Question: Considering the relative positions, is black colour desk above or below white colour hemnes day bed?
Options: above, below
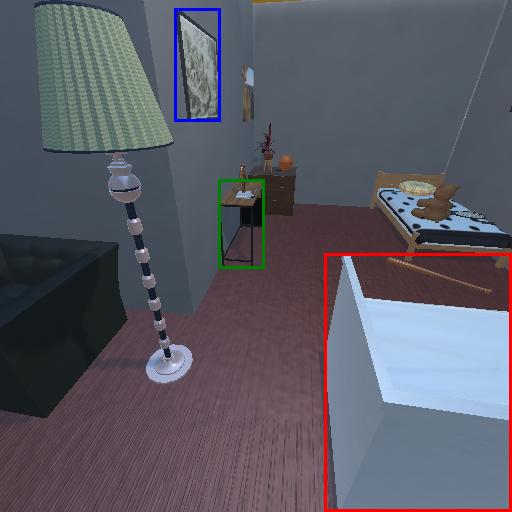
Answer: above